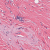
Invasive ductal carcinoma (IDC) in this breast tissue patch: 1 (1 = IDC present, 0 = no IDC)